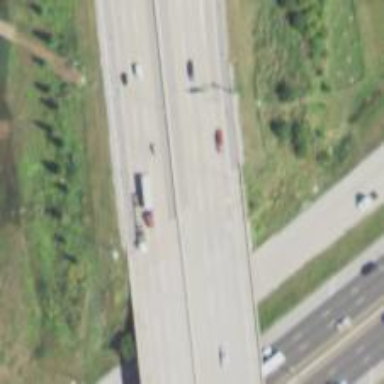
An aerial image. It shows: Bridge over motorway.